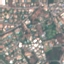
Land use / land cover class: Residential